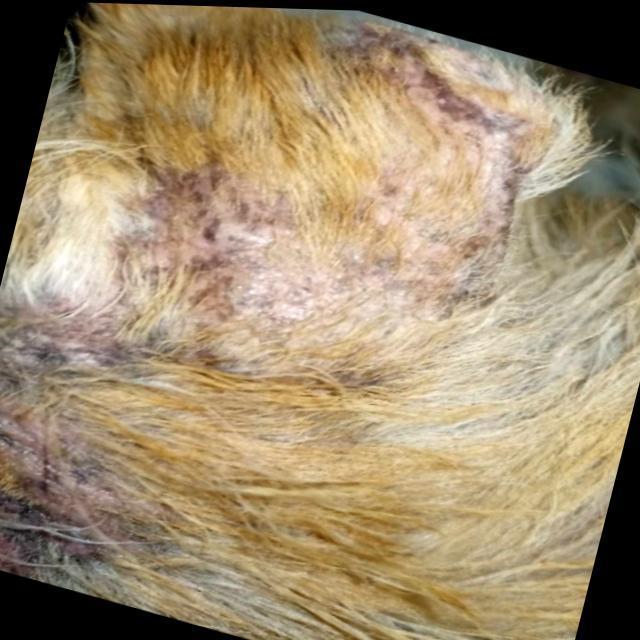
Canine demodicosis (Demodex mange) — caused by Demodex canis mites. Presents with alopecia, follicular papules, pustules, and comedones. Often localized on face and forelimbs.